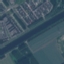
Land use / land cover: River